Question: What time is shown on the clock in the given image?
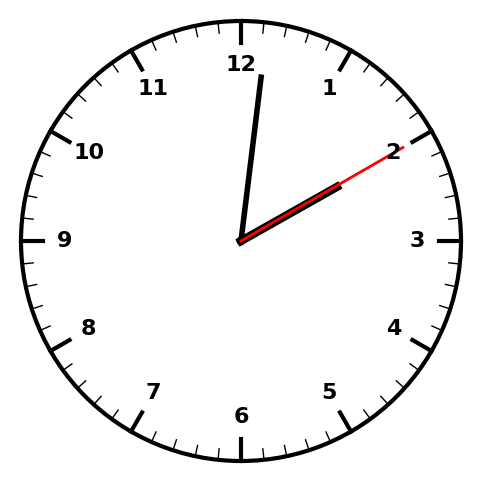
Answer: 02:01:10